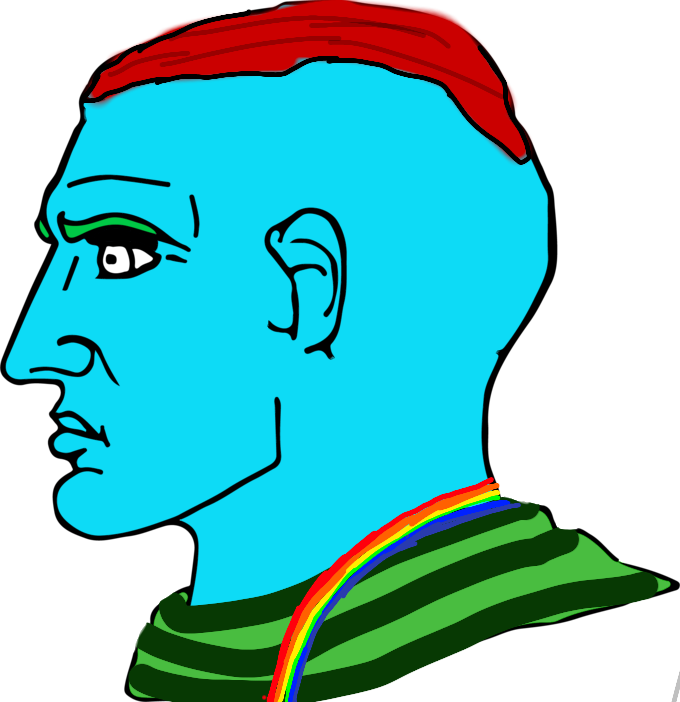
Label: 4_Yes_Chad